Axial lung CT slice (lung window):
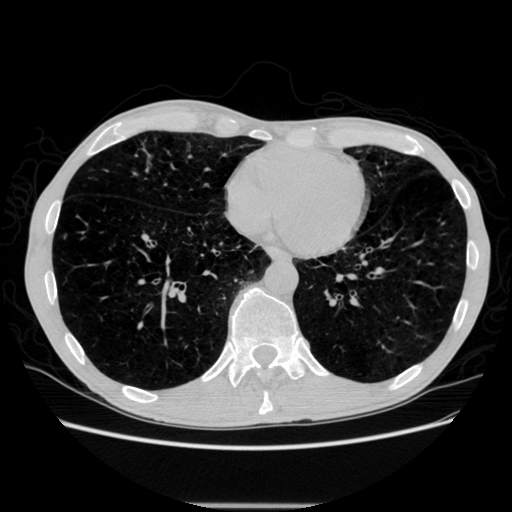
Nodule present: no